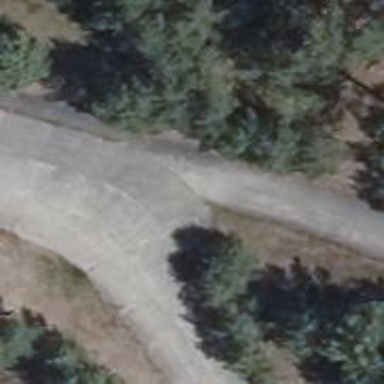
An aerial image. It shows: Concrete service road